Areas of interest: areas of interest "Temple"
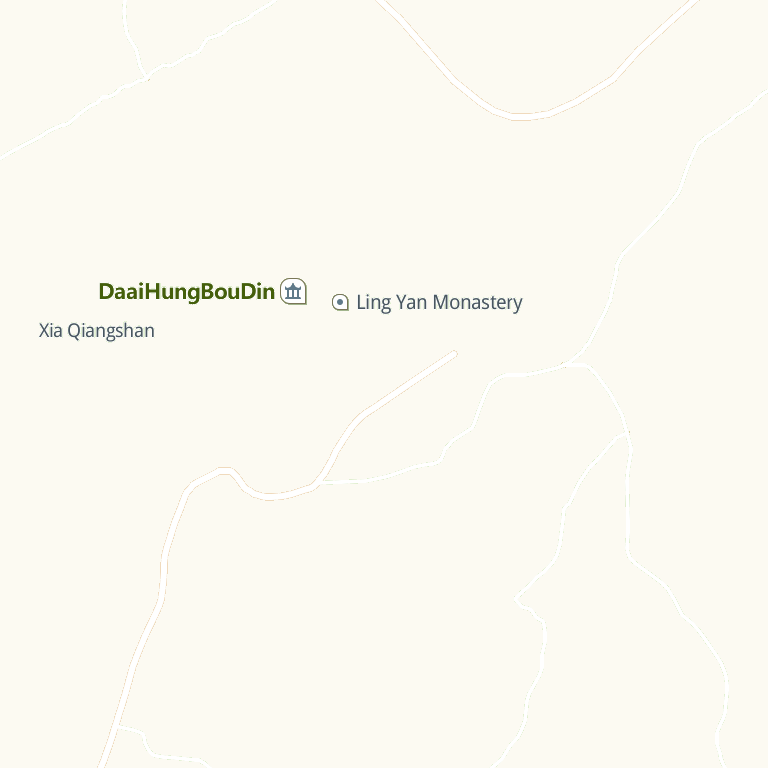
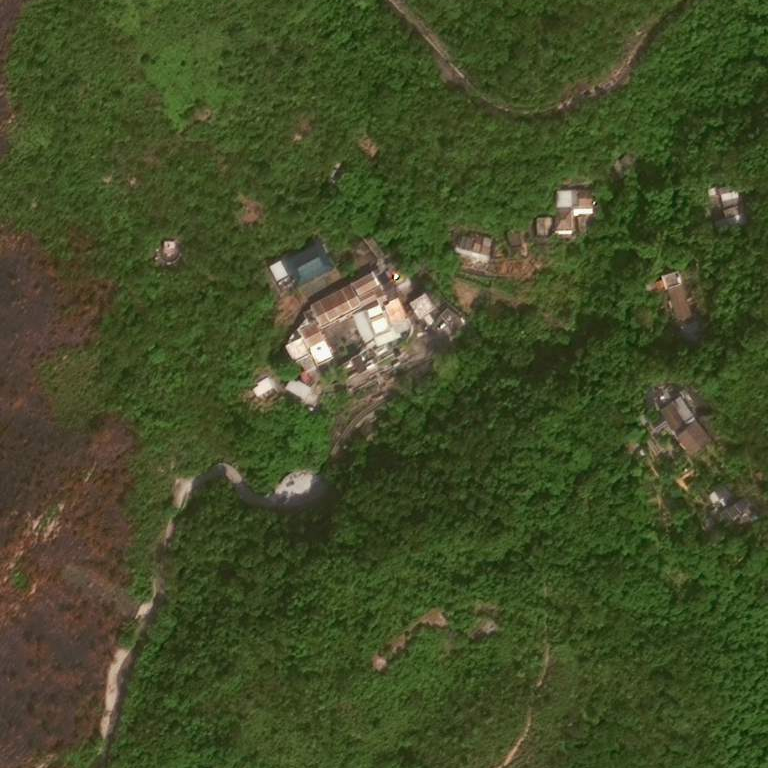